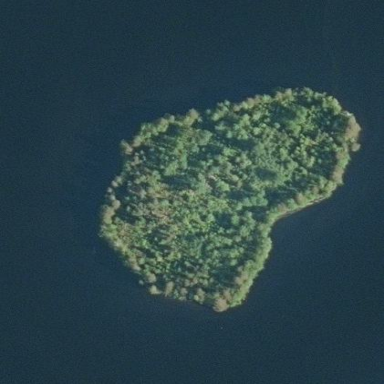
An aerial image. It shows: Image showing island.